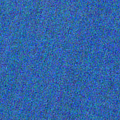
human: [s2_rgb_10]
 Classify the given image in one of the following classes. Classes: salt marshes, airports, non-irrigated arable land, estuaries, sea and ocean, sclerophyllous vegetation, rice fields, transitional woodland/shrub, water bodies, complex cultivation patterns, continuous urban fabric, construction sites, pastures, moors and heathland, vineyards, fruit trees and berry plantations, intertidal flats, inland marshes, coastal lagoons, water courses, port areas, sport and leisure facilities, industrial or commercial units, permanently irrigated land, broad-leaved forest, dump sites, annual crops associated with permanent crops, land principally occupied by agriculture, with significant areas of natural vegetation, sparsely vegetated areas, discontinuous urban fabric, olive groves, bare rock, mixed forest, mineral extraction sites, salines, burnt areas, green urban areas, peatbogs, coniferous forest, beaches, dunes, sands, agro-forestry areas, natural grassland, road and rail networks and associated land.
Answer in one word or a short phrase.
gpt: water bodies